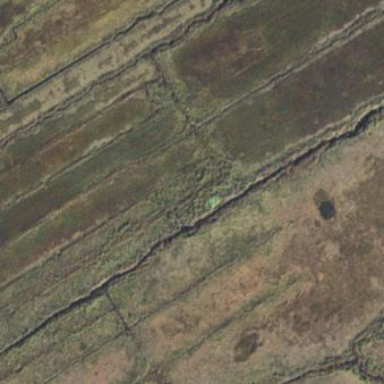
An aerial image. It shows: Natural water ditch.